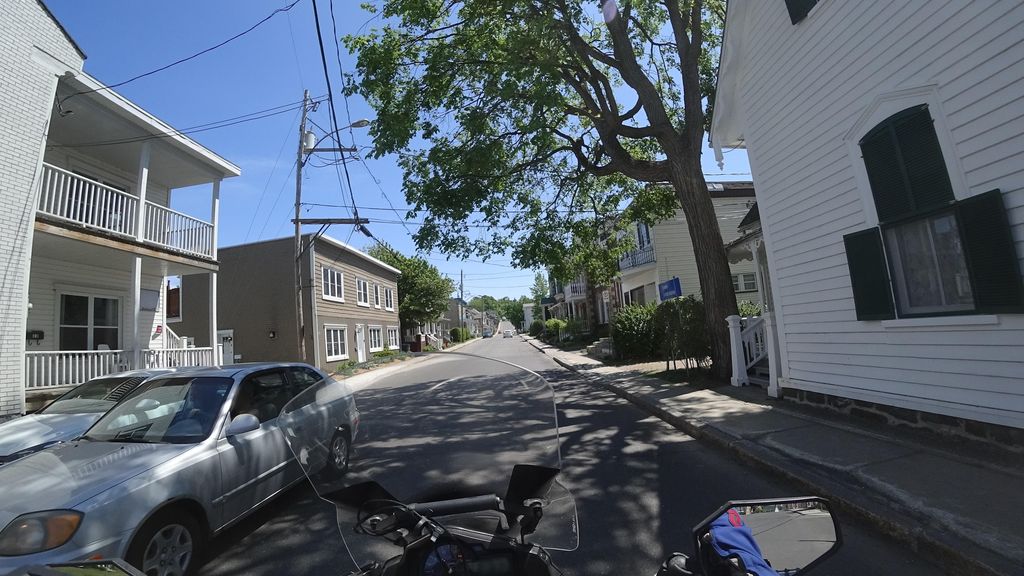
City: quebec_city